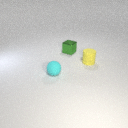
small yellow rubber cylinder to the right of small green metal cube